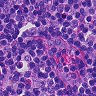
Metastatic tissue present: no